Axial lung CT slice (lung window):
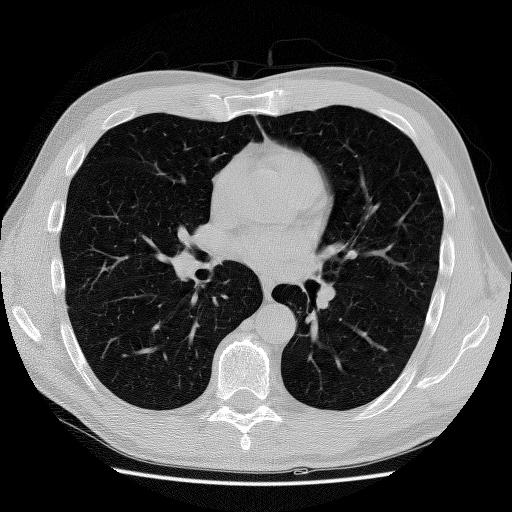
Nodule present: no